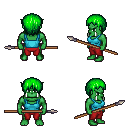
a pixel art fantasy rpg character, male body template, orc, green skin, teal pirate shirt, red pants, green plain hairstyle, spear, four views (front, back, left, right), 2x2 character sprite sheet, small pixel art, hard edges, no anti-aliasing